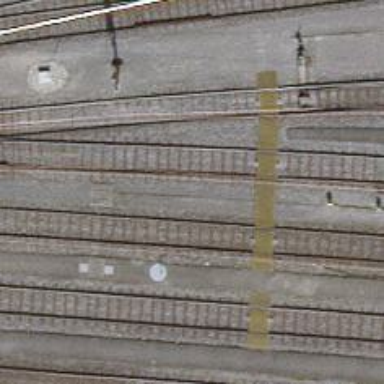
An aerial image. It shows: Rail yard with electrified contact lines for the railway.